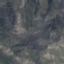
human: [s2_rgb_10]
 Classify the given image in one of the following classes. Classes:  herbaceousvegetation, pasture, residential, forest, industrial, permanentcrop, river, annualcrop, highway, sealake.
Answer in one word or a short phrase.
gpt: HerbaceousVegetation